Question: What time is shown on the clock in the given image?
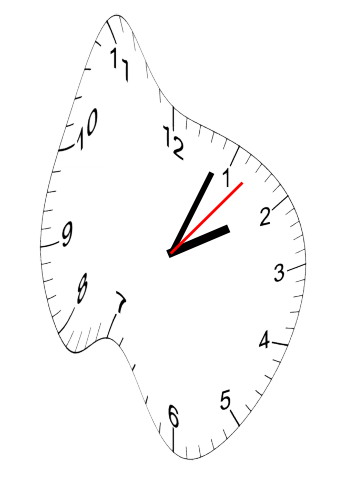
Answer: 02:04:07